Field crop: maize
Growth stage: 2
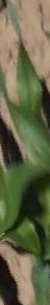
Species: maize